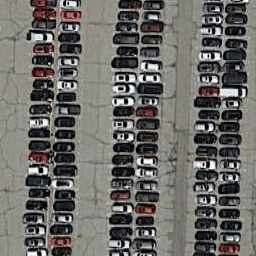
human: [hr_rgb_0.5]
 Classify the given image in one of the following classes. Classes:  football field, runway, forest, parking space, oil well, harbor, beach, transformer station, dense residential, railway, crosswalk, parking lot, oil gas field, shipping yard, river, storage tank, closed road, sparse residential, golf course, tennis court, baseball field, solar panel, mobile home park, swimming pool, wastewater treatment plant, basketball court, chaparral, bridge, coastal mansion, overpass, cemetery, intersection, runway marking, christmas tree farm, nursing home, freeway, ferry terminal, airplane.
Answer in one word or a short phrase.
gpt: parking lot